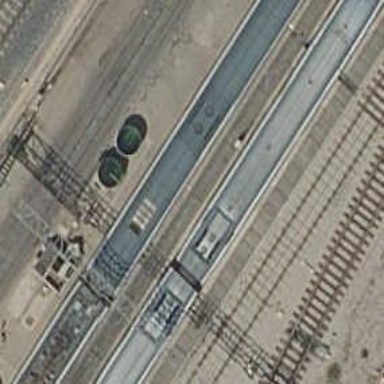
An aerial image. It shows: Railway yard with electrified contact lines.